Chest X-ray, PA view. Patient: 38 years old, sex M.
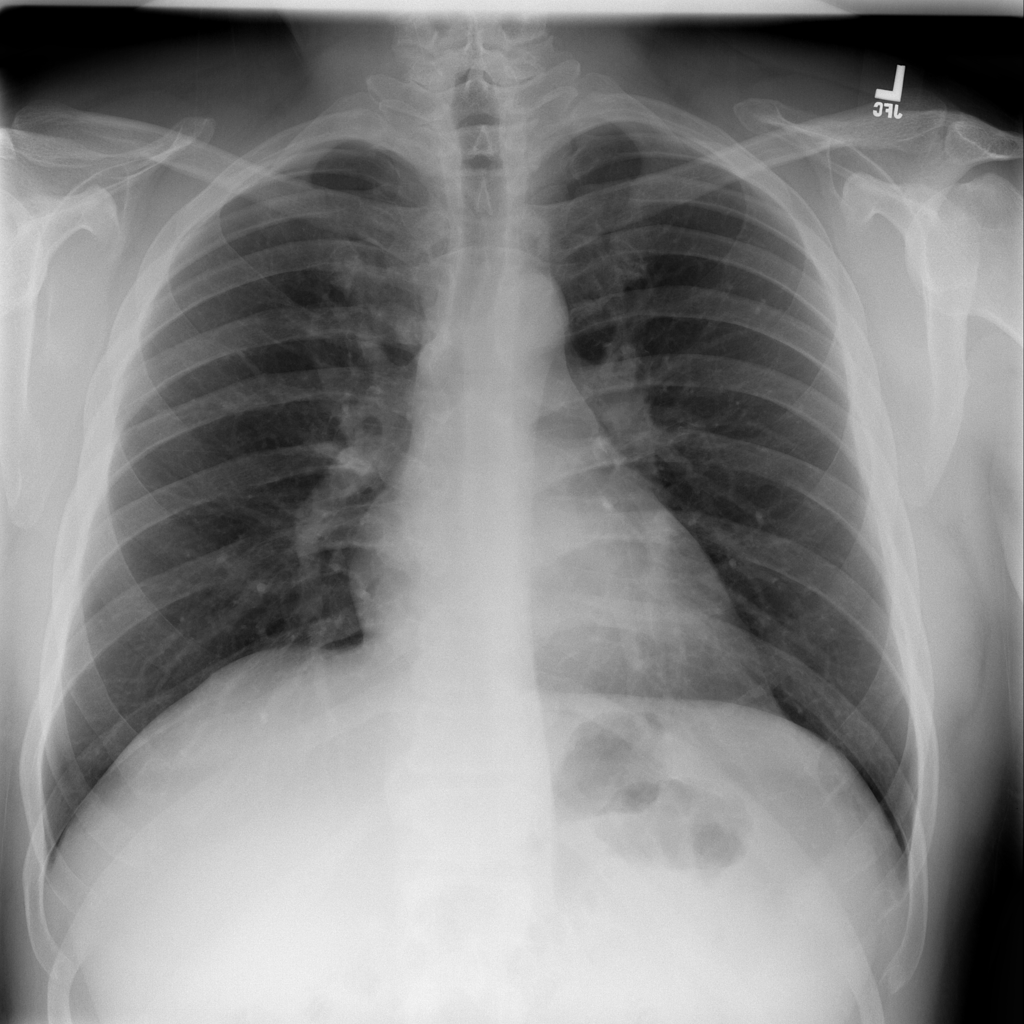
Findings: No Finding